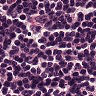
Metastatic tissue present: no